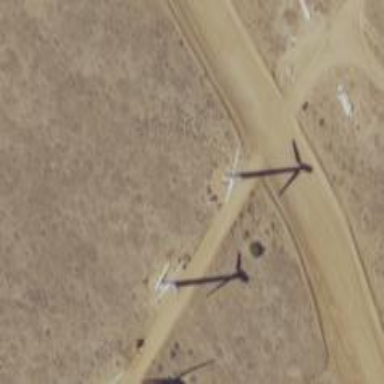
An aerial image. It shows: Wind power generator utilizing wind turbines.